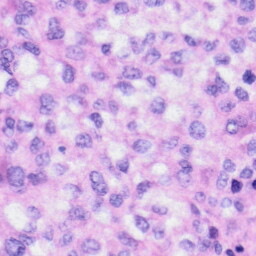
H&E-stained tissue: Liver